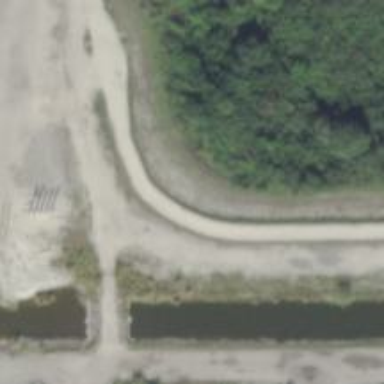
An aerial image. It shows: Culvert tunnel crossing over canal.